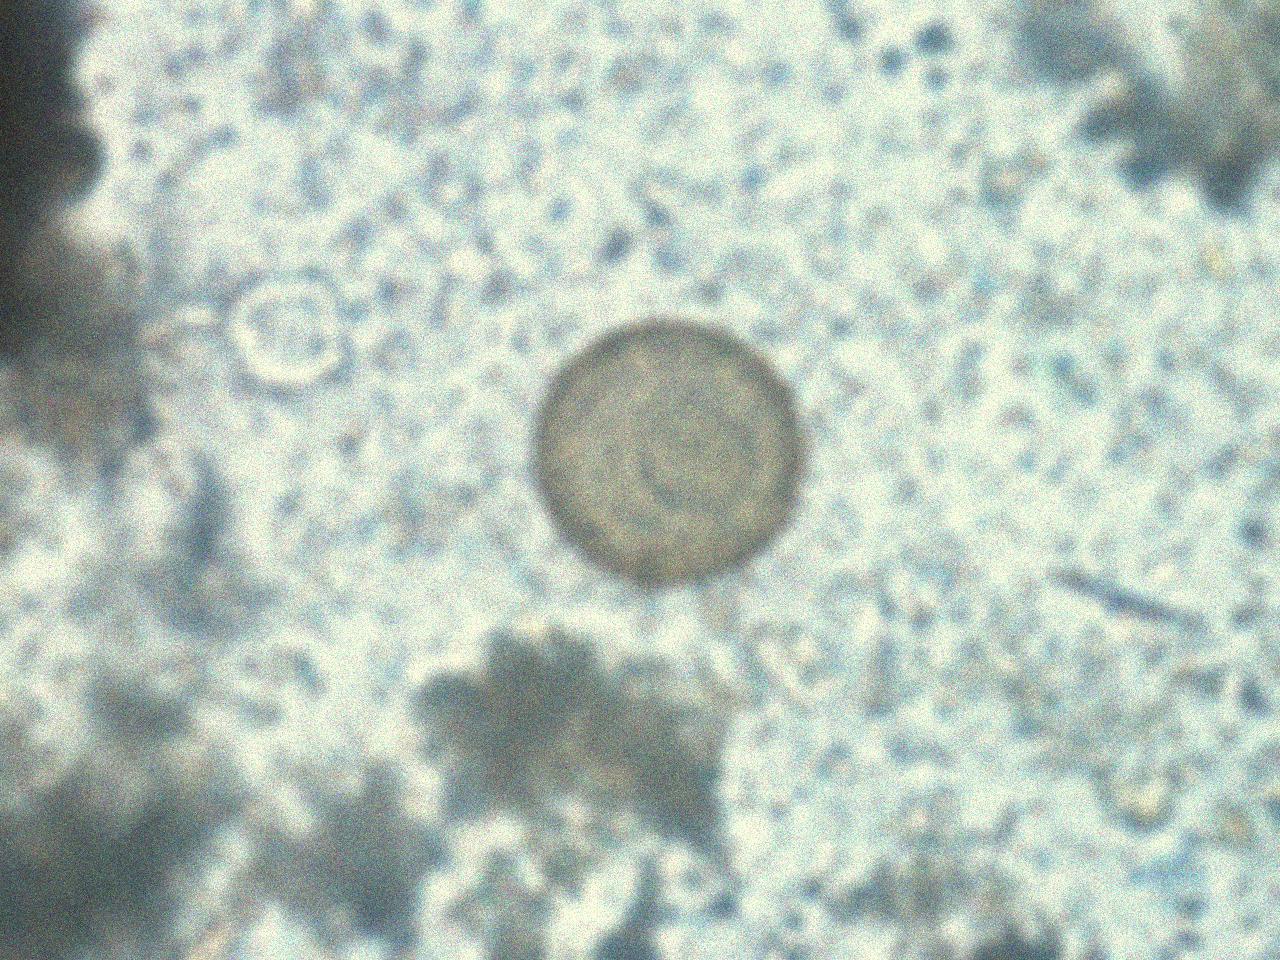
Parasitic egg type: Hymenolepis diminuta